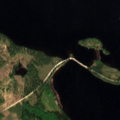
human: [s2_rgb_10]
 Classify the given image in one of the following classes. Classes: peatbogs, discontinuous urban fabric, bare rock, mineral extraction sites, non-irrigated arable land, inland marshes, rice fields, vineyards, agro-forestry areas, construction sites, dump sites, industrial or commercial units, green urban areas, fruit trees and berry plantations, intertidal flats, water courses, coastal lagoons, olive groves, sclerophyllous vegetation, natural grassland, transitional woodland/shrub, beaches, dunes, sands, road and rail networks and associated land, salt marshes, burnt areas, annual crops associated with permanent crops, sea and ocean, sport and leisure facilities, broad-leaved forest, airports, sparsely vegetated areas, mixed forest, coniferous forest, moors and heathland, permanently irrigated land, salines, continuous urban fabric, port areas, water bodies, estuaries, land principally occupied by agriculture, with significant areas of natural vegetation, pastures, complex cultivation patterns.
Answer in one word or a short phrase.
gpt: transitional woodland/shrub, water bodies